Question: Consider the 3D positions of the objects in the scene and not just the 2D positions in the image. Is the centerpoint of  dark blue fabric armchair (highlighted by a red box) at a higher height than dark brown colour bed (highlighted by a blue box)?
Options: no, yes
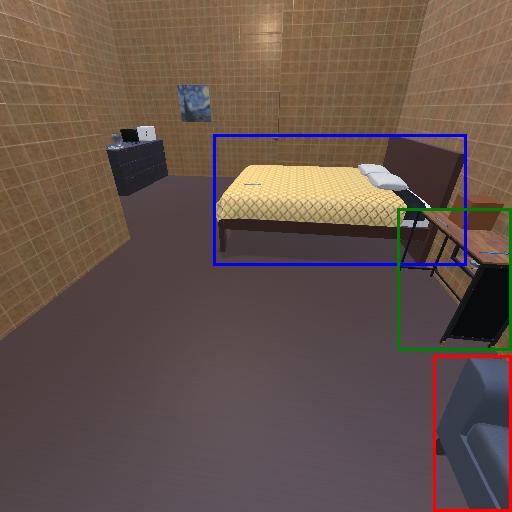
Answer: no